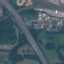
Land use / land cover class: Highway